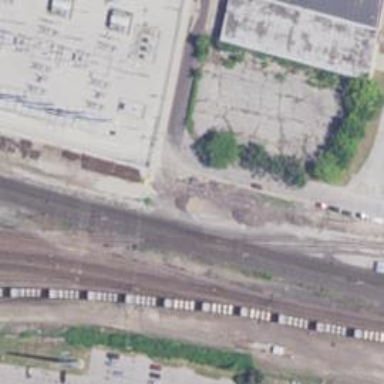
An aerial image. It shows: Disused railway siding.